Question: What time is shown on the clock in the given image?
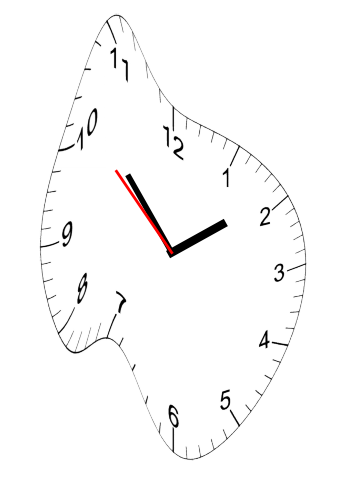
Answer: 01:52:52